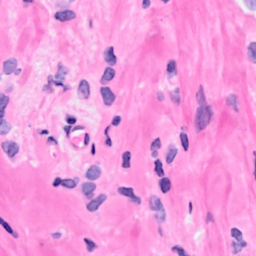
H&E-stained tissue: Breast